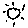
Label: sun